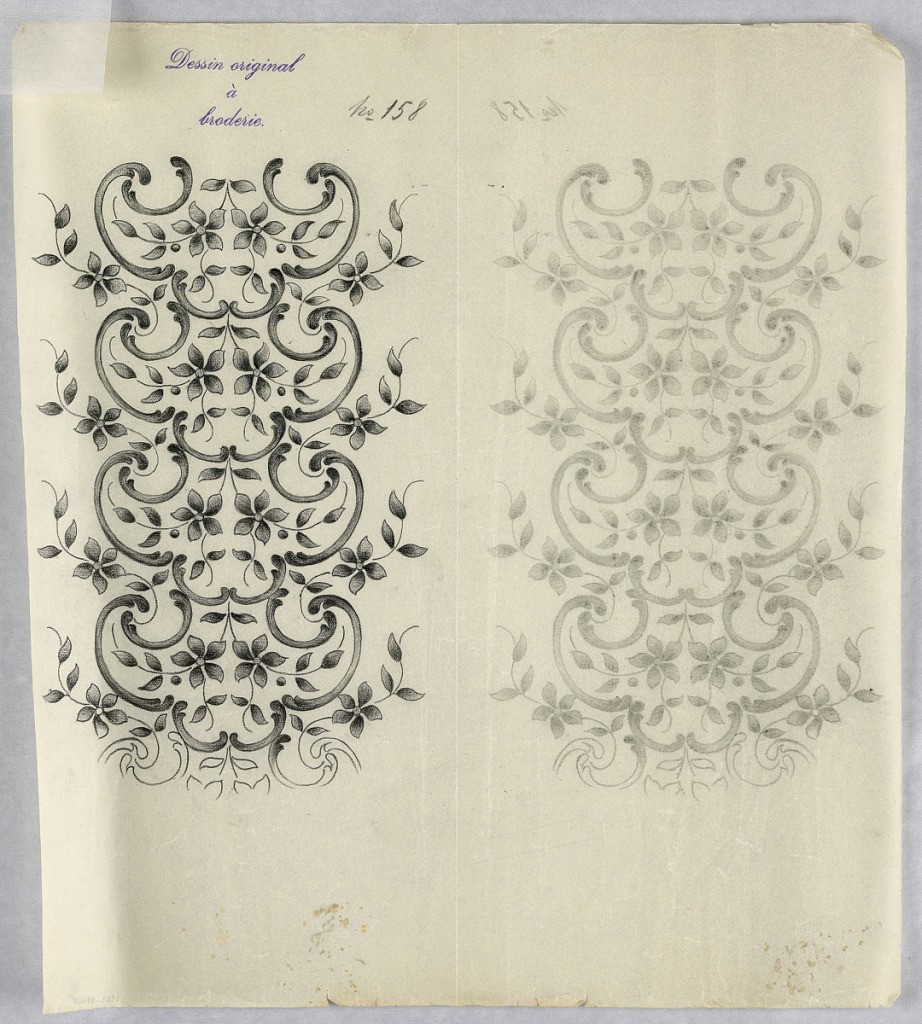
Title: Designs for embroidery
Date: ca. 1890
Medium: Black crayon on tracing paper
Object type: Drawing
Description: Designs of abstract floral patterns for panels and borders. Each drawing stamped at top: "Dessin original a broderie." Designs numbered 158 (E)